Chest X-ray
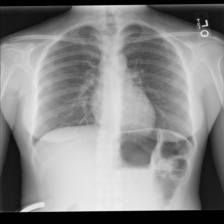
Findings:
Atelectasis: negative
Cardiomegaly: negative
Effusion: negative
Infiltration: negative
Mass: negative
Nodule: negative
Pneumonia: negative
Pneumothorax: negative
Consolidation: negative
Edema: negative
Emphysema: negative
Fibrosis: negative
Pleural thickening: negative
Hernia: negative